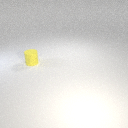
small yellow rubber cylinder